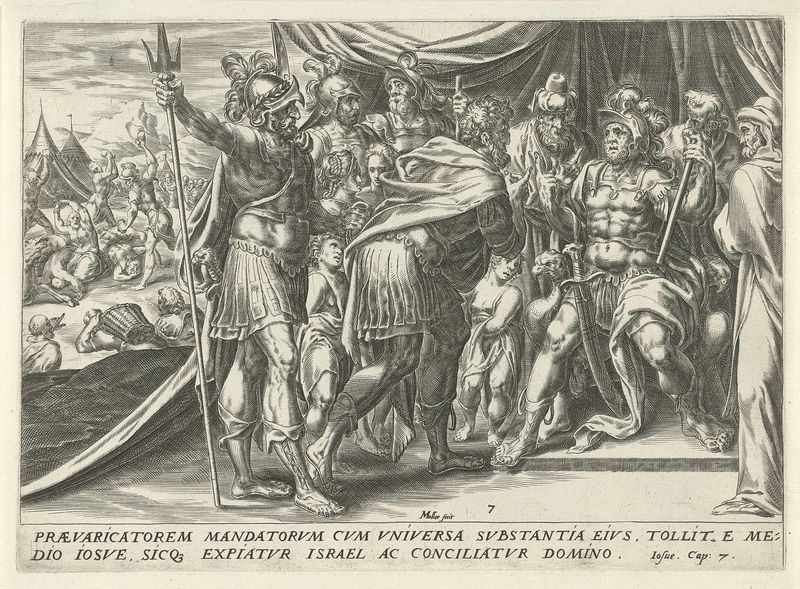
Titel: Achan voor Jozua
Künstler: Harmen Jansz Muller
Standort: Amsterdam
Institution: Rijksmuseum
Schlagwörter: himmel, kampf, kämpfer, vogel, zeichnung, tod, grafik, graphik, krieg, schlacht, könig, soldaten, korb, muskulös, schild, antike, buch, druck, schwarzweiss, stich, säbel, waffen, soldat, helm, sieg, römer, niederlage, mittelalter, kreuzzug, macht, israel, turban, zelt, zelte, latein, heroismus, stahlstich, maxht, antike gewänder